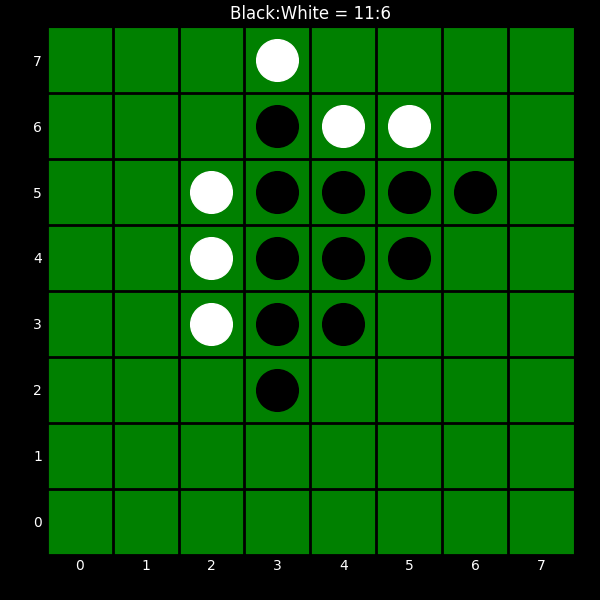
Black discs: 11
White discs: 6